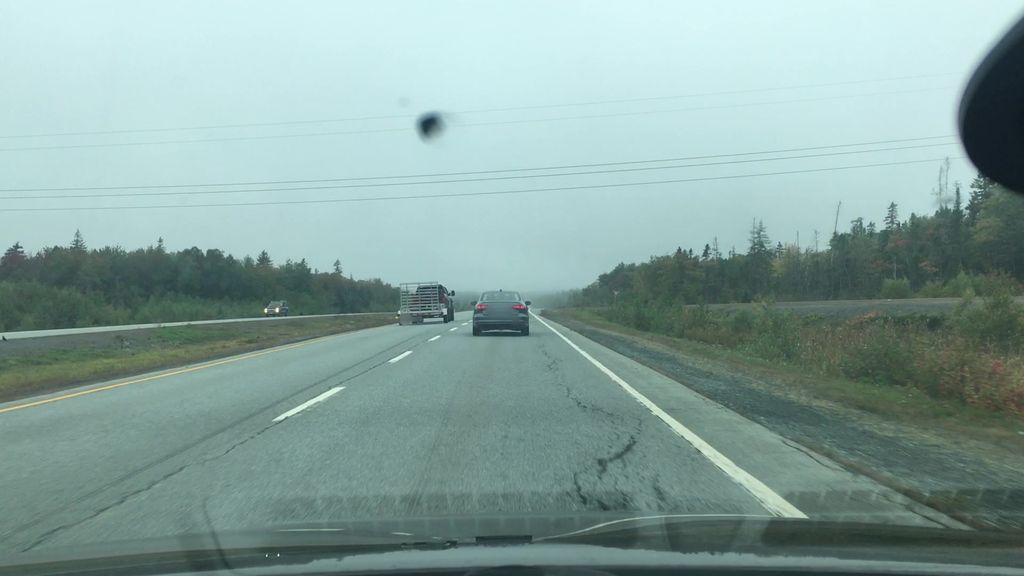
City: halifax